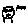
Label: cat